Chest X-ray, PA view. Patient: 46 years old, sex M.
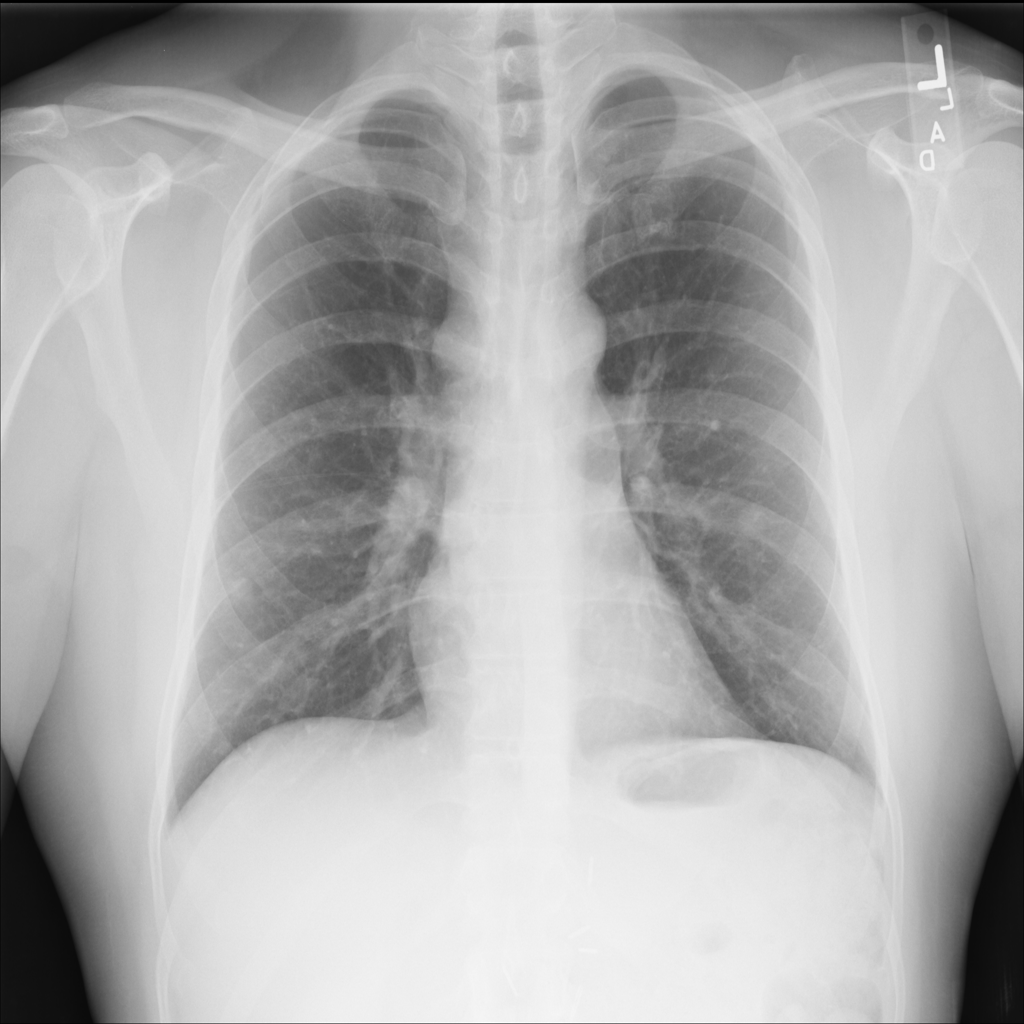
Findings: Nodule